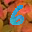
Label: 6